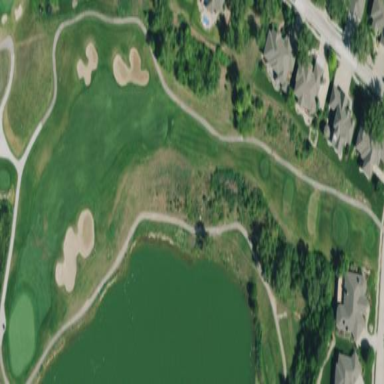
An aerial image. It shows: Rough area in golf course.